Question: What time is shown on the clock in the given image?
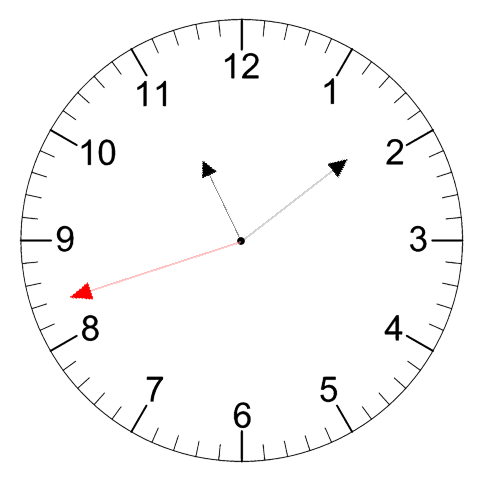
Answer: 11:08:42